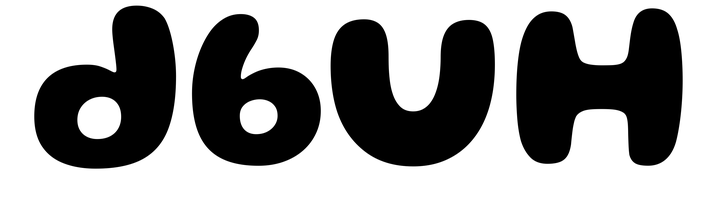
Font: Gluten_Bold